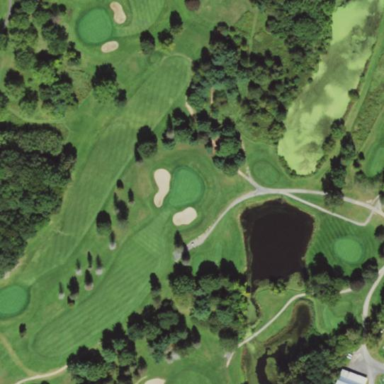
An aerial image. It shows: Grassy area designated as golf fairway.